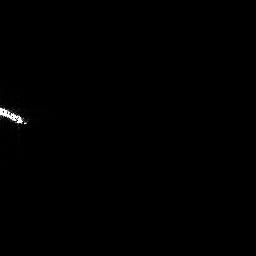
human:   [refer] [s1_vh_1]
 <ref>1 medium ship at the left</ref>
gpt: <box>[[0, 38, 10, 50, 0]]</box>